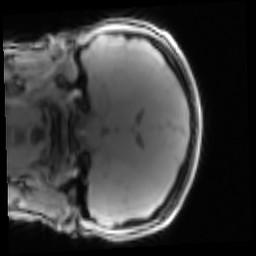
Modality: PDw
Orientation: coronal
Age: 16
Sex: female
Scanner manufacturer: siemens
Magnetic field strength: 3 T
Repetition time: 0.25 s
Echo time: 0.00103 s